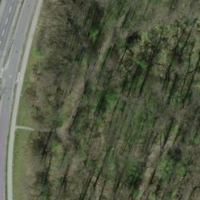
EUNIS habitat code: 53
Species observed at this site:
Circaea lutetiana